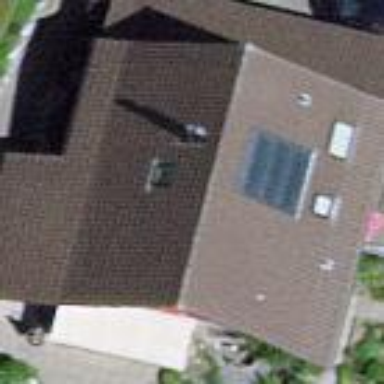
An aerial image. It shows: Simple and straightforward house.